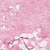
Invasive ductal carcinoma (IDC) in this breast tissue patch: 0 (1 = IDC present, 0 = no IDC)